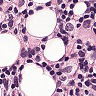
Metastatic tissue present: yes